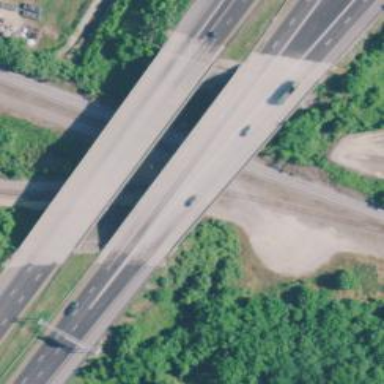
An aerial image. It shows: Bridge on motorway link.